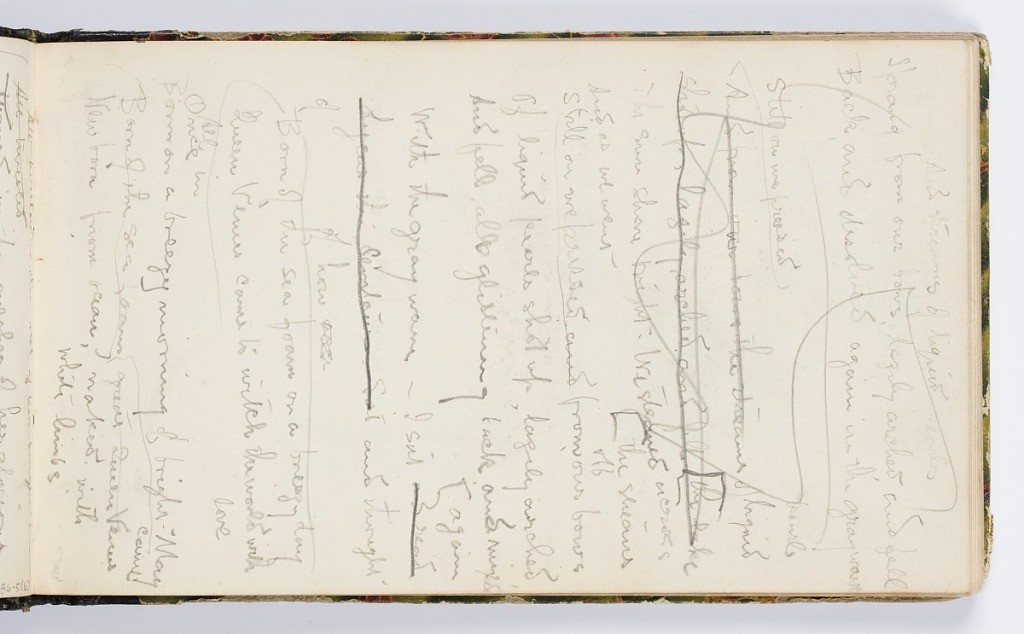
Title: Sketchbook Page: Queen Venus Poem
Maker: Kenyon Cox, American, 1856–1919
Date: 1875
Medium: Graphite on paper
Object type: Sketchbook folio
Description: Page of poetry about the sea and the birth of Queen Venus.